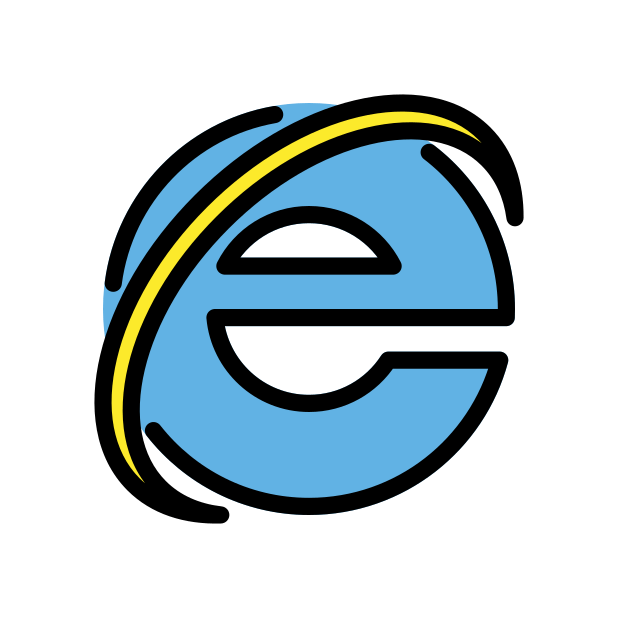
Internet Explorer